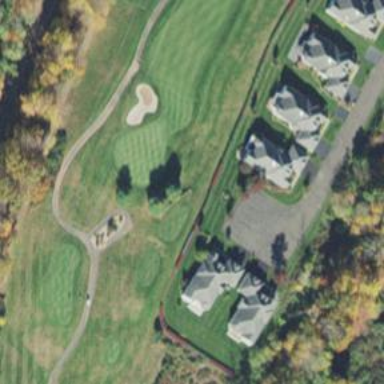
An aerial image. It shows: View of golf hole.